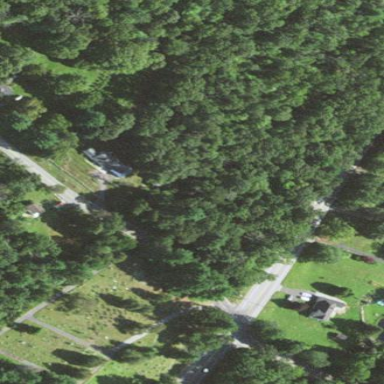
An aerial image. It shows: Private cemetery located within park.